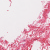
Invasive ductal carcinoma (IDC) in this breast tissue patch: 0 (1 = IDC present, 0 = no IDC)